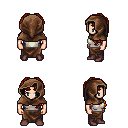
a pixel art fantasy rpg character, male body template, human, light skin, white sleeveless shirt, robe skirt, brunette princess hairstyle, cloth hood, maroon shoes, four views (front, back, left, right), 2x2 character sprite sheet, small pixel art, hard edges, no anti-aliasing